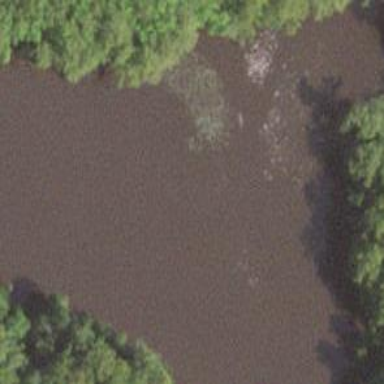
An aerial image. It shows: Beautiful river scene.